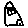
Label: house